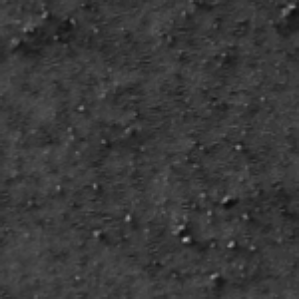
Label: frost